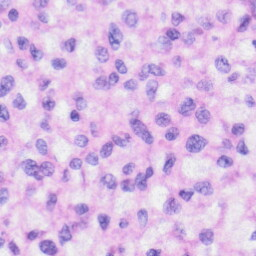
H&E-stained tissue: Liver